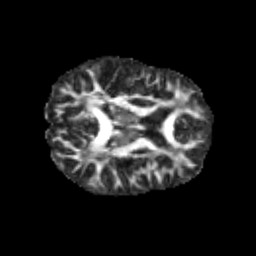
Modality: FA
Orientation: axial
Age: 9
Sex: male
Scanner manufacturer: siemens
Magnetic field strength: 3 T
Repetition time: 3.8 s
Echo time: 0.07 s